Question: I have the following button:
'''
<Button
android:id="@+id/Button_Collect"
android:layout_width="48dp"
android:layout_height="48dp"
android:layout_marginBottom="16dp"
android:layout_gravity="center_horizontal"
android:background="@drawable/CollectButtonShape" />
'''
which looks like this:

which consists of the following background drawable:
'''
<?xml version="1.0" encoding="utf-8"?>
<layer-list xmlns:android="http://schemas.android.com/apk/res/android">
<item>
<shape android:innerRadius="0dp" android:shape="ring" android:thicknessRatio="2" android:useLevel="false" >
<solid android:color="@android:color/transparent" />
<stroke
android:width="2dp"
android:color="#FF27AE60" />
</shape>
</item>
<item android:top="10dp" android:left="10dp" android:right="10dp" android:bottom="10dp">
<shape android:shape="oval">
<solid android:color="#FF27AE60" />
</shape>
</item>
</layer-list>
'''
How do I programmatically change the colors of the ring and inner circle (I need to do this on the the Touch event)???
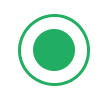
Answer: Late reply, but I figured out that you can access each layer in a LayerList using (). Then I have access to each object and set the appropriate color!